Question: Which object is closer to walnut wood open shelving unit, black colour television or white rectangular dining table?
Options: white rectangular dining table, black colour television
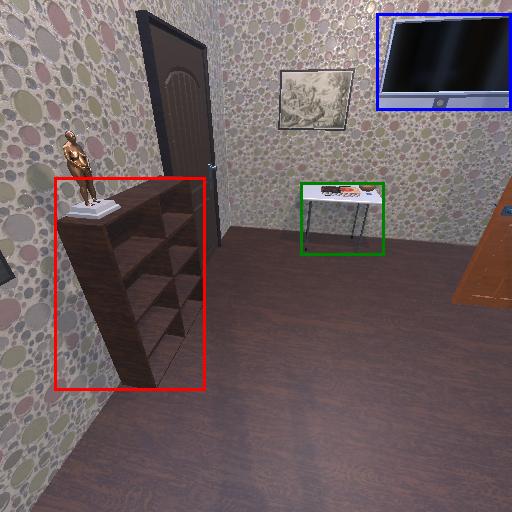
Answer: white rectangular dining table